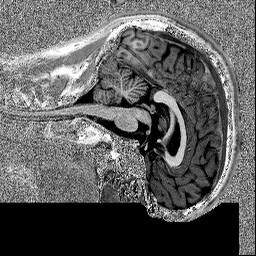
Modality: MP2RAGE
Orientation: sagittal
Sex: male